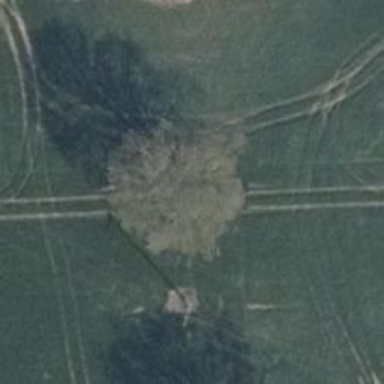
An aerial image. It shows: Deciduous tree with broadleaved leaves.